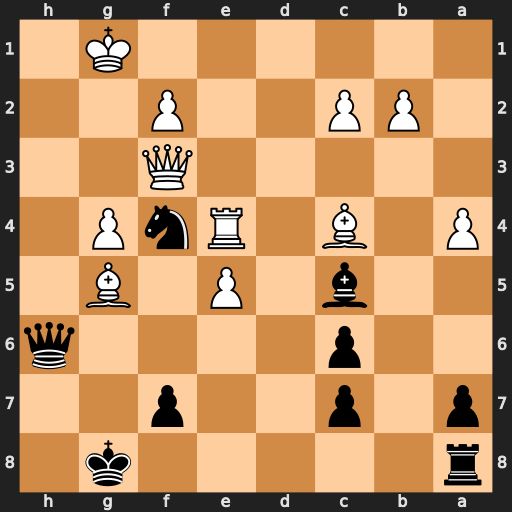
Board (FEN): r5k1/p1p2p2/2p4q/2b1P1B1/P1B1RnP1/5Q2/1PP2P2/6K1
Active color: b
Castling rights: -
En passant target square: -
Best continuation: Nh3+ Kf1 Nxg5